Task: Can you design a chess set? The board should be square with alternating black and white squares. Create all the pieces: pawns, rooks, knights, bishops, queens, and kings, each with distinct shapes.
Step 1045:
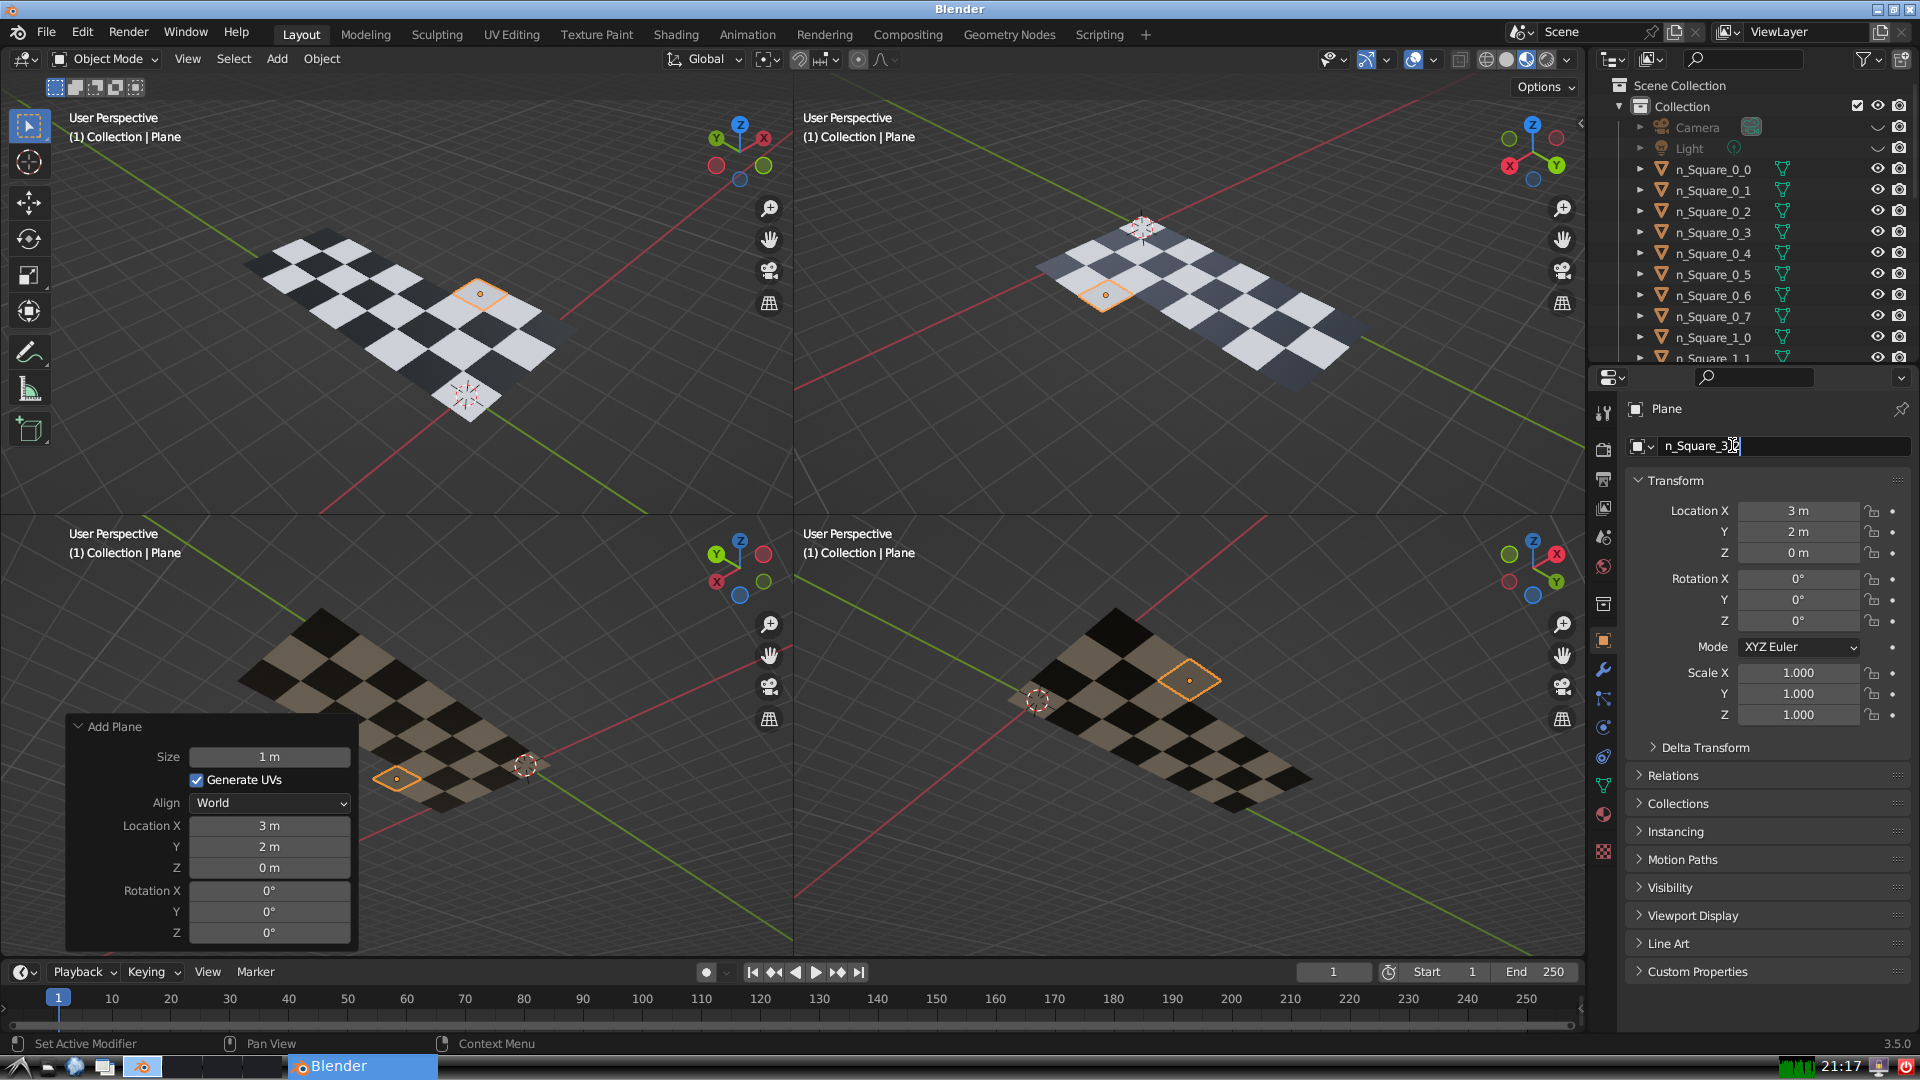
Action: {"key_press": ['Return']}